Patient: sex F, age 71
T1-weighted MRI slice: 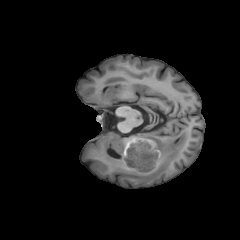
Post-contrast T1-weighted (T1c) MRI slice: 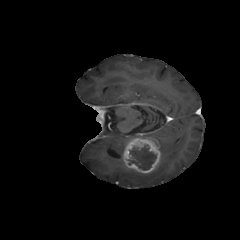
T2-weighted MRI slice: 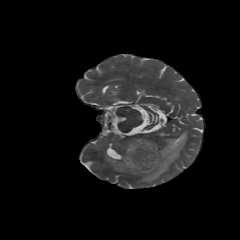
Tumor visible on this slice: yes
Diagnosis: Glioblastoma, IDH-wildtype
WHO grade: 4